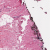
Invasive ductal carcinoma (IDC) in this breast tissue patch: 0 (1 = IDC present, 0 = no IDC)